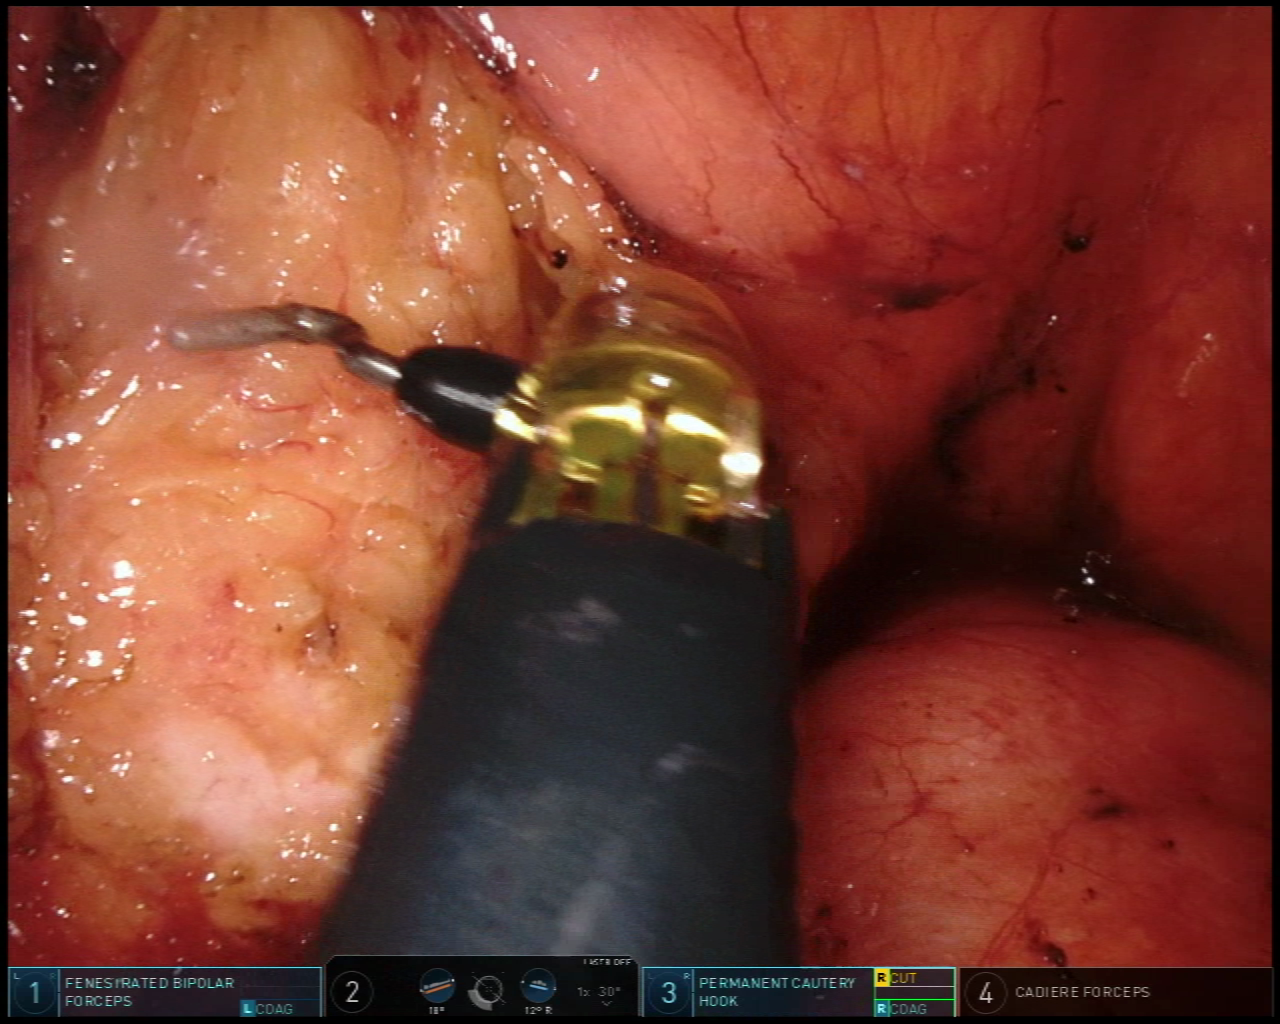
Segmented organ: pancreas
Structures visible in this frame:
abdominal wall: no
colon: no
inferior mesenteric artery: no
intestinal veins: no
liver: no
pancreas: yes
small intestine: no
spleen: no
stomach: no
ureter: no
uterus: no
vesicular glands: no